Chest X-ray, AP view. Patient: 37 years old, sex M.
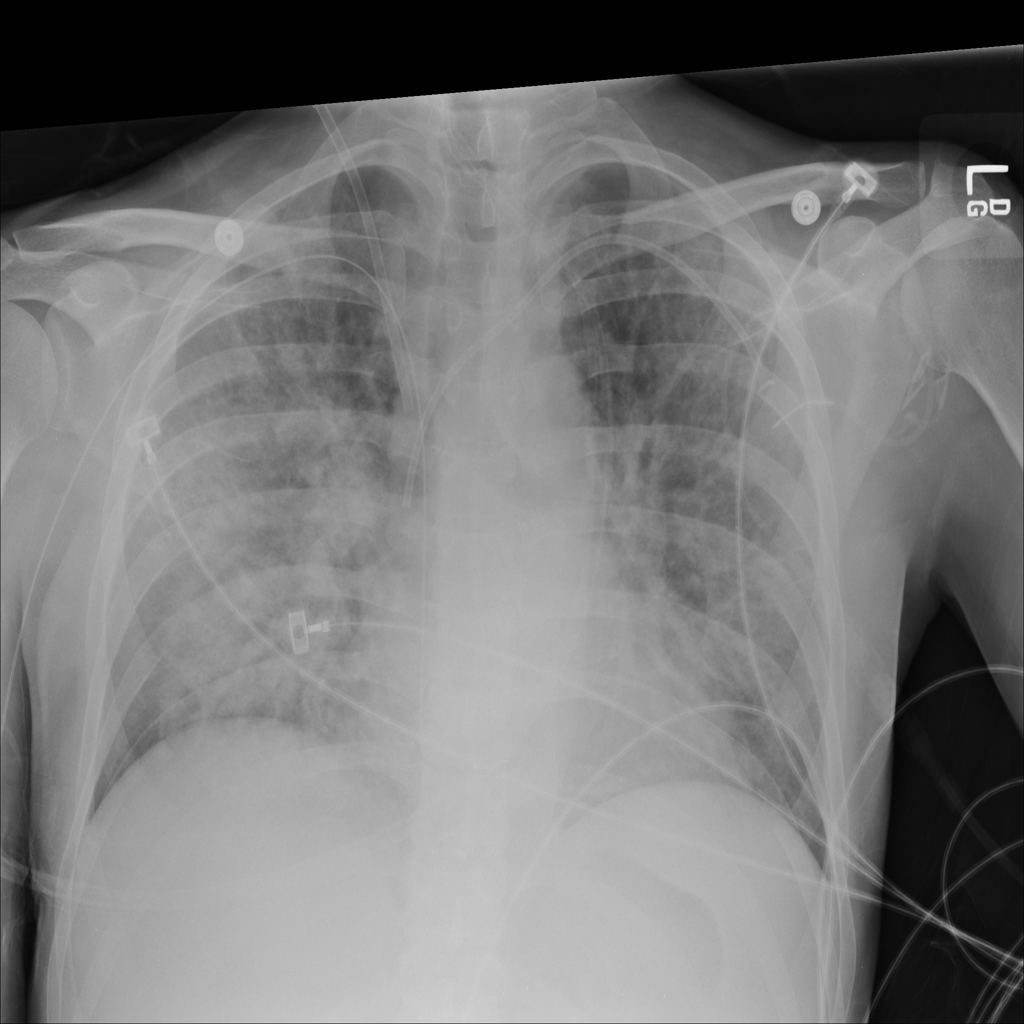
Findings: Infiltration